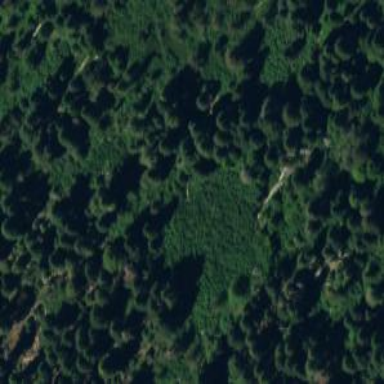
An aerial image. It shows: Wet meadow with woodland vegetation.